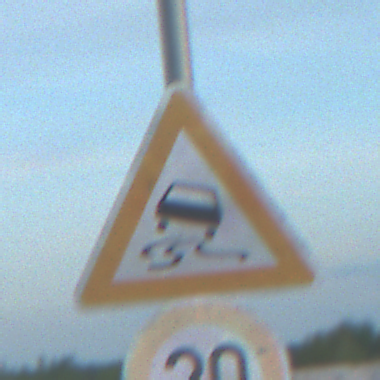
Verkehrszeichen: SchleuderOderRutschgefahr
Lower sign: Geschwindigkeit20
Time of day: SunriseSunset
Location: Outdoor (Beach)
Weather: PartlyCloudy
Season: NotSpecified
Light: Natural